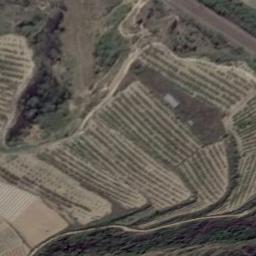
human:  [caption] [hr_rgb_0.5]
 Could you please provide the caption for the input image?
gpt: A large layer of brown and green mixed terraces with several winding narrow paths .

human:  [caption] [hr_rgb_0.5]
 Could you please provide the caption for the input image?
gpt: The bare terrace is next to some trees .

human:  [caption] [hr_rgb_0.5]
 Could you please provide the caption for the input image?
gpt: Many trees are on the terrace .

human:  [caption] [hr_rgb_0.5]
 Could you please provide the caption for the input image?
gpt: There are four parallel paths between the terraces .

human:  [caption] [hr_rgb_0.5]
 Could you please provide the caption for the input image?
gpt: There are some green trees beside the yellow terraces .